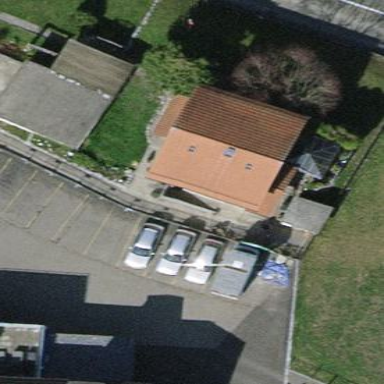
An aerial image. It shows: Detached building.